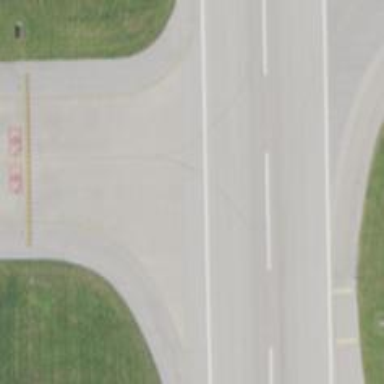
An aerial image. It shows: View of taxiway at the airport.